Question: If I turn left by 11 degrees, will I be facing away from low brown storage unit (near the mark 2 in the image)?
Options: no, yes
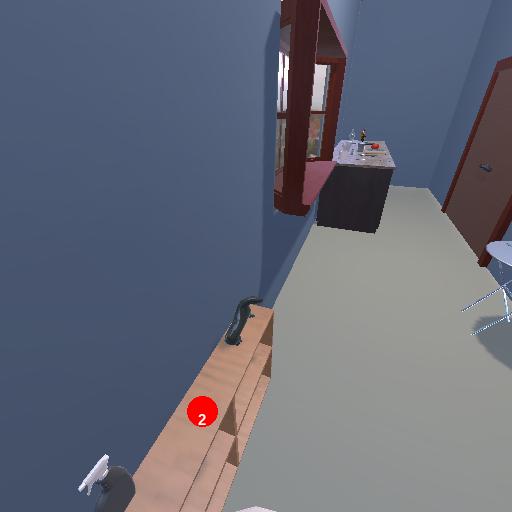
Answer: no